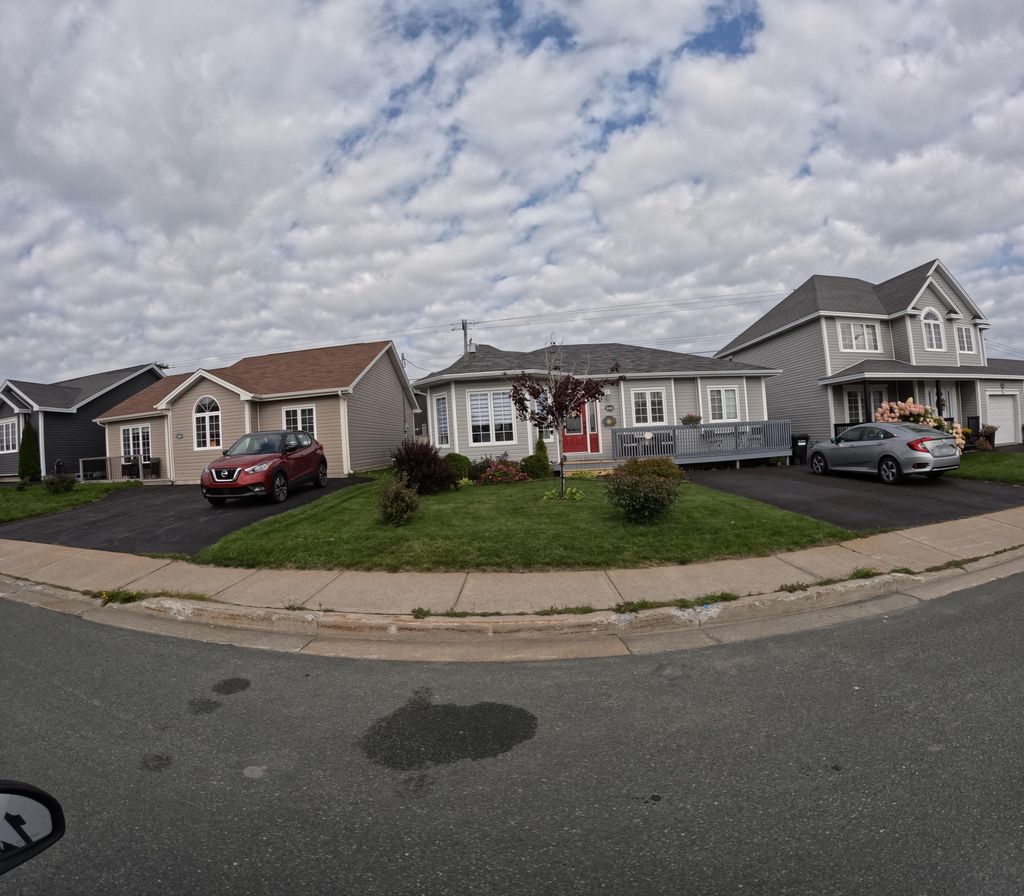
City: st_johns